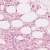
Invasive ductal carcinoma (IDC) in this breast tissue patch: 0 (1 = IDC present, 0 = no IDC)